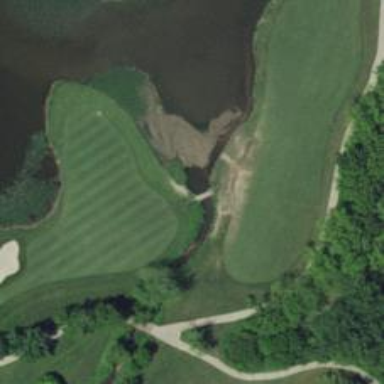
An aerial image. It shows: Path for both roads and golfers.